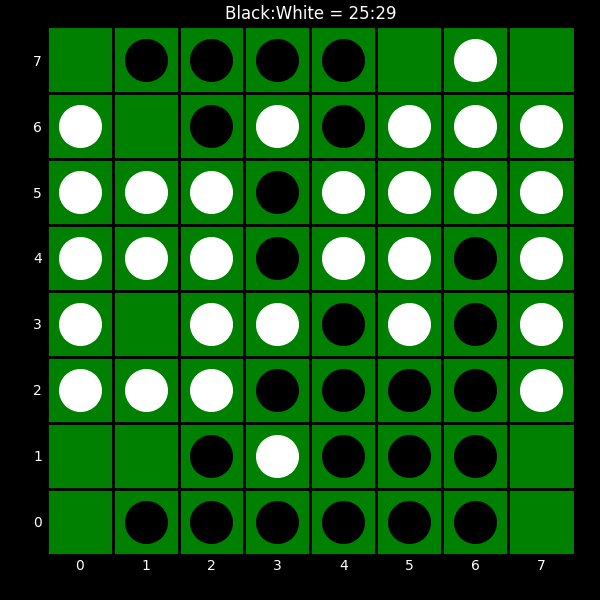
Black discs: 25
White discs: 29